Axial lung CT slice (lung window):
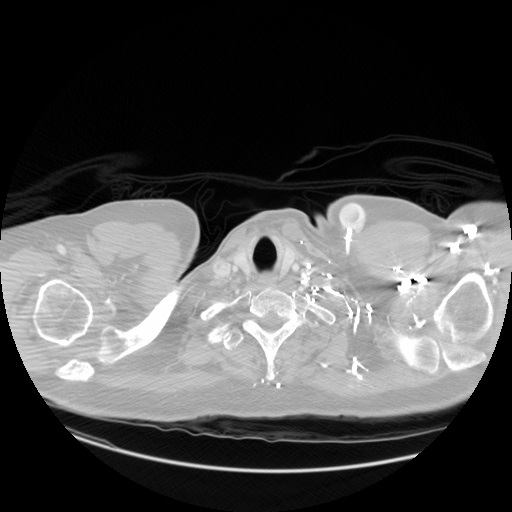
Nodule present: no